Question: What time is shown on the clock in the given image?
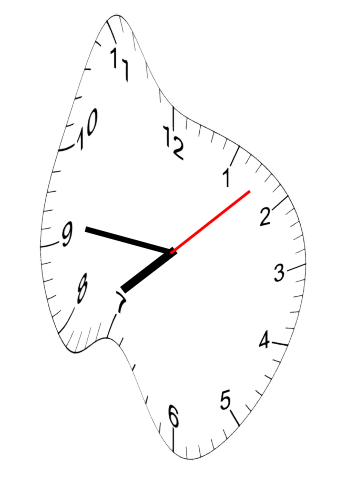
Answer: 07:46:08